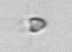
Label: Pyramimonas